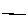
Label: line